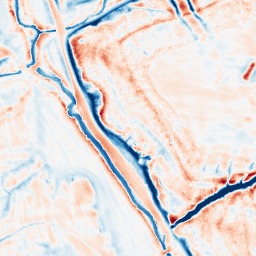
Category: edge_preserving
Decomposition family: bilateral
Decomposition parameters: d: 21
sigma_color: 100
sigma_space: 25
Upsampling method: cubic_catmull_rom
Upsampling parameters: scale: 8
Upsampling scale: 8